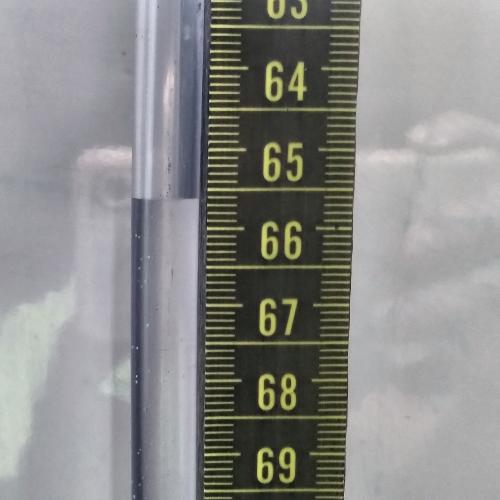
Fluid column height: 65.6 cm